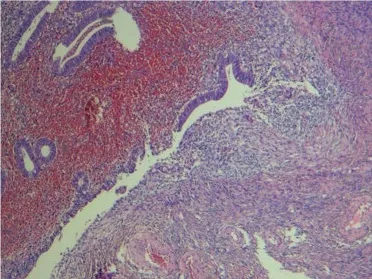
Pathologic examination of the lesion. (a and b) HE staining results of the pathologic lesion.
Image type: pathology (h&e)